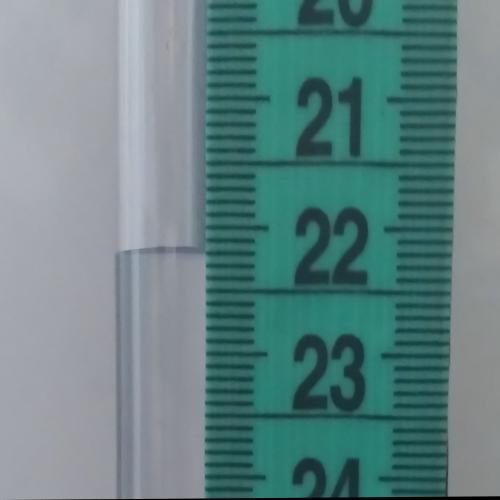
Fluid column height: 22.2 cm